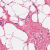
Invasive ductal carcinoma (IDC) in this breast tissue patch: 0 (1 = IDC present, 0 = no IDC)